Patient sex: F
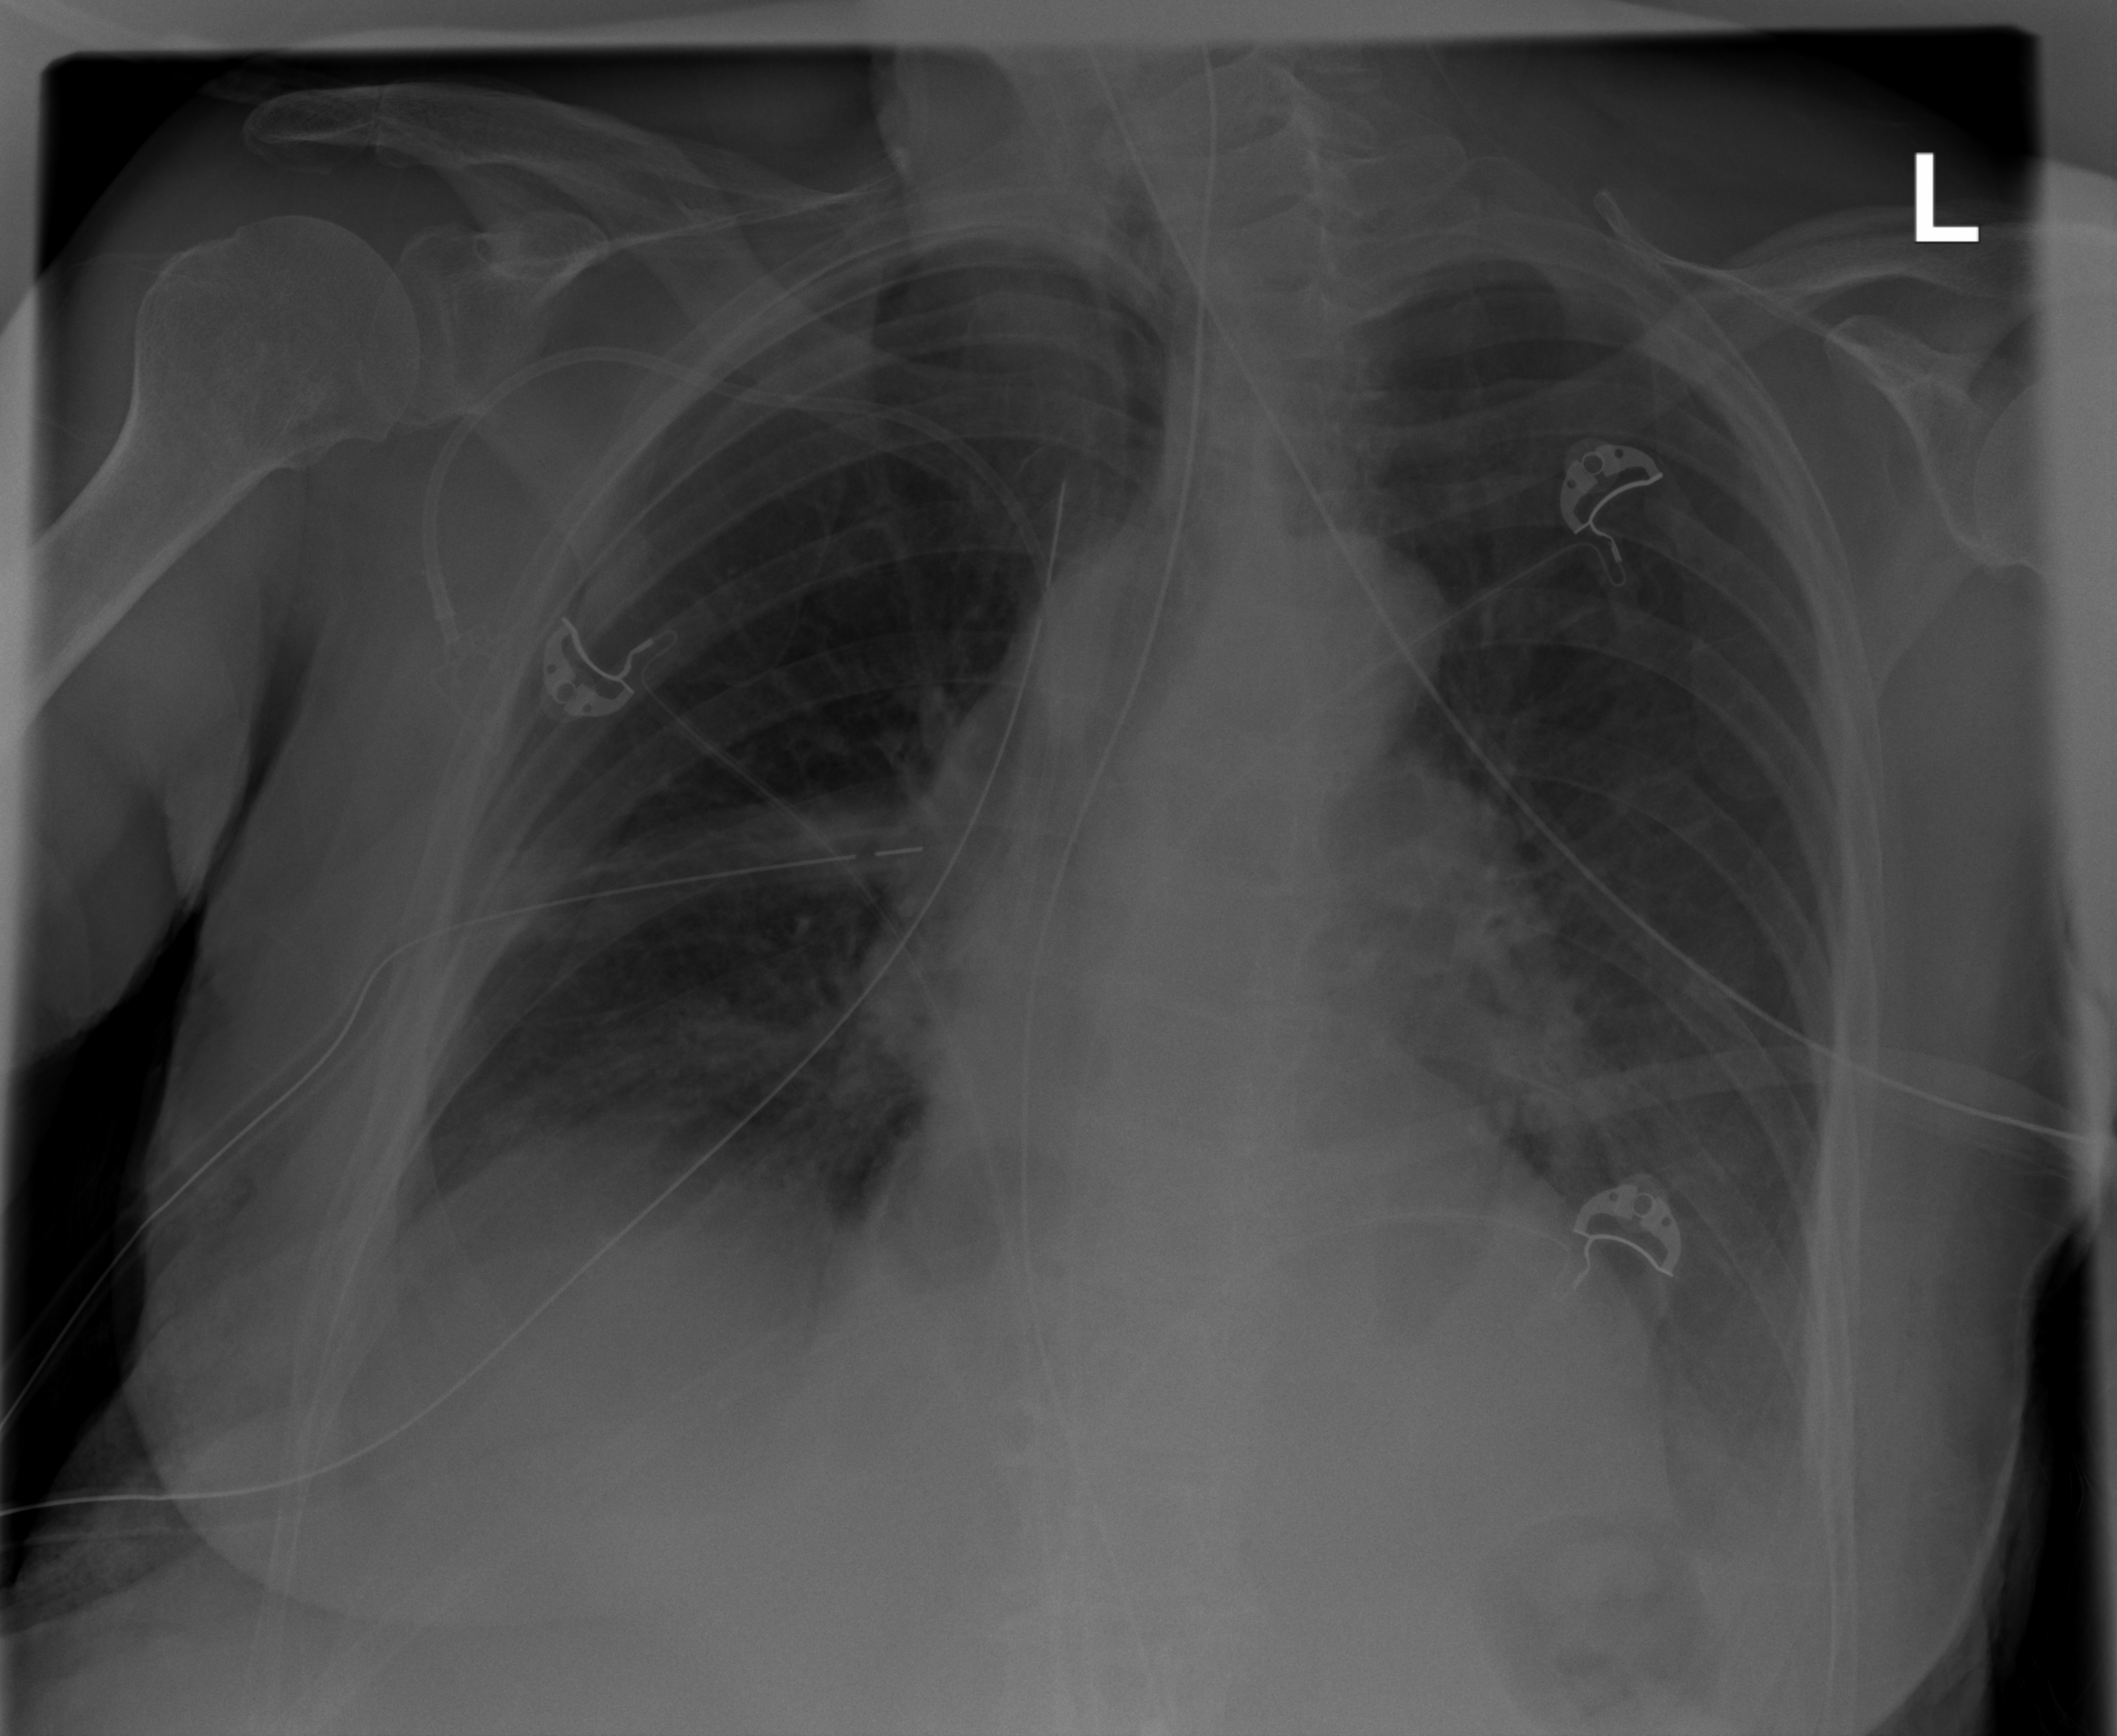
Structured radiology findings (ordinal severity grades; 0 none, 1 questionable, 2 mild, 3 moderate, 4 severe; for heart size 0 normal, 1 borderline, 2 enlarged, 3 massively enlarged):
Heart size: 1
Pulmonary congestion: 0
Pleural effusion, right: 2
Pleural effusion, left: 2
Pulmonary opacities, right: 1
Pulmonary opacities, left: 0
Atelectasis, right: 2
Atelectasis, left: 2